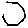
Label: hexagon